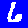
Digit: 6